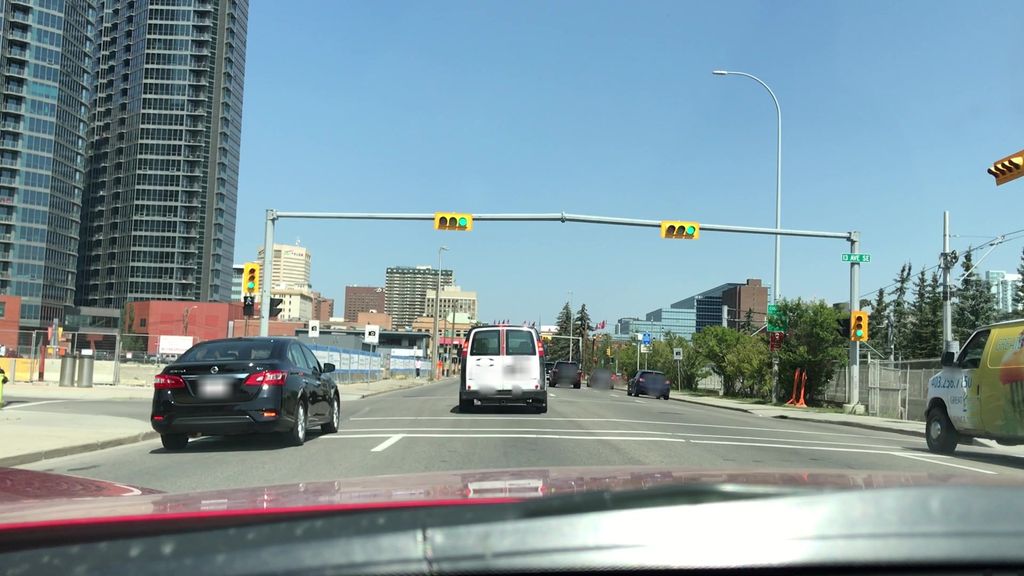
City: calgary